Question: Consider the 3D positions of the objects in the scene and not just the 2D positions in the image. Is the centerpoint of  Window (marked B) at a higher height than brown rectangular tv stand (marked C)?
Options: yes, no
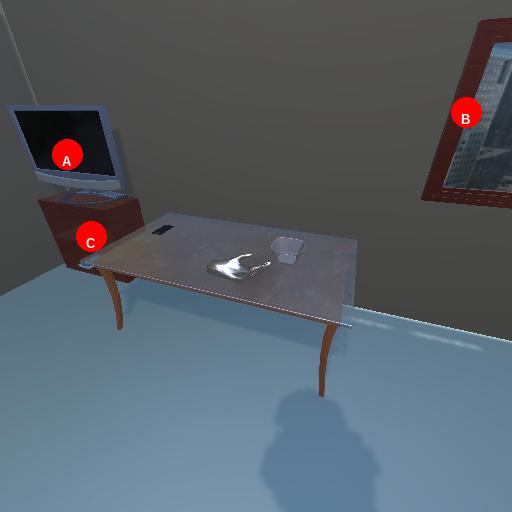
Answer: yes